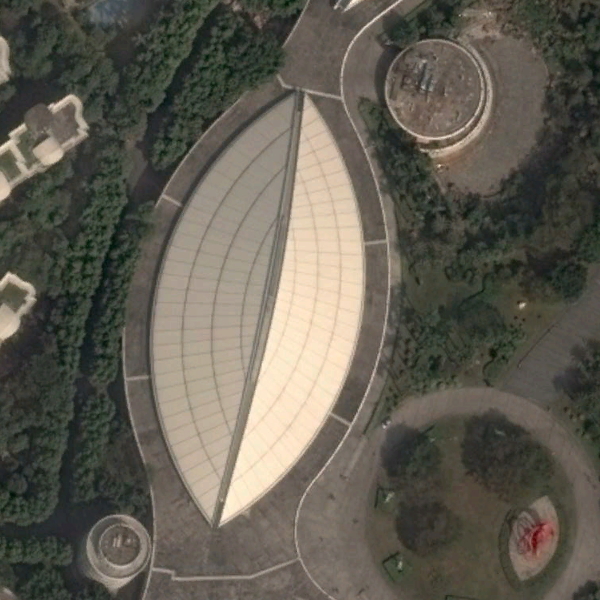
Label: Center